I will show an image sequence of human cooking. I have annotated the images with numbered circles. Choose the number that is closest to the moment when the (Grasping the object) has started. You are a five-time world champion in this game. Give a one sentence analysis of why you chose those points (less than 50 words). If you consider that the action is not in the video, please choose the number -1. Provide your answer at the end in a json file of this format: {"points": []}
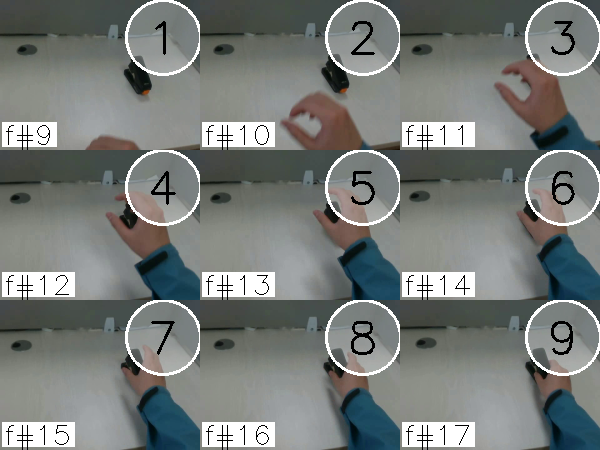
Frame 9 shows the clearest moment of hand-object contact.
{"points": [9]}